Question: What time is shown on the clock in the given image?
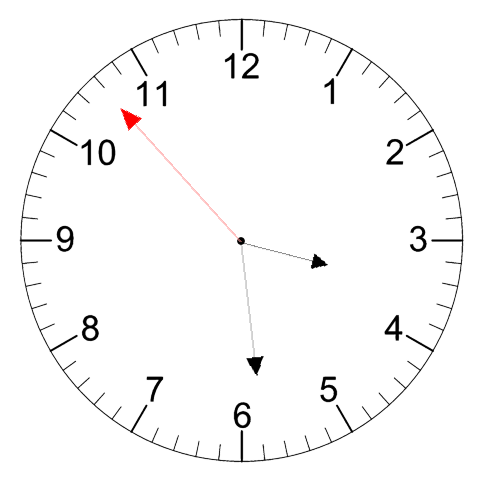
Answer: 03:28:53